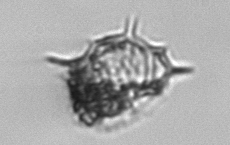
Label: Dictyocha